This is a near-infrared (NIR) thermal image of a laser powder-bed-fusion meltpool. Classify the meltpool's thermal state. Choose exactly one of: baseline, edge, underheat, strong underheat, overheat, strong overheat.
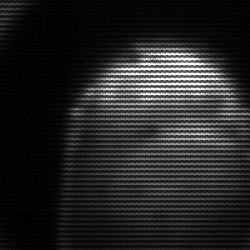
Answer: edge